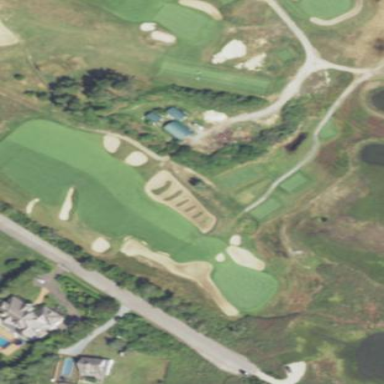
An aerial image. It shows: Golf fairway surrounded by grass.